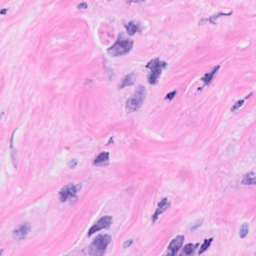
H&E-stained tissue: Breast